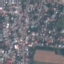
Land use / land cover: Residential